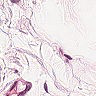
Metastatic tissue present: no